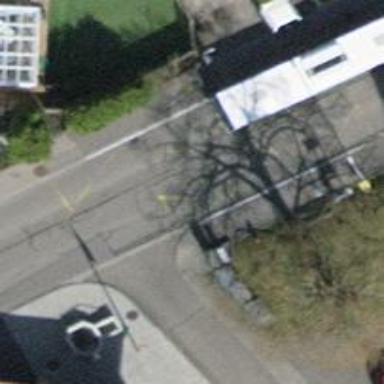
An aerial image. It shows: Bus stop with designated stop position for public transport.